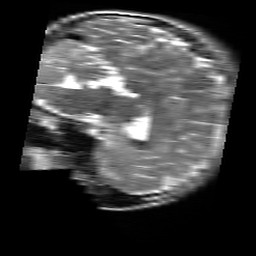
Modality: T2w
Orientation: sagittal
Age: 21
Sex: female
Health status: healthy
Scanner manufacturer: siemens
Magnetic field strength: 3 T
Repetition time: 4.01 s
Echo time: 0.116 s